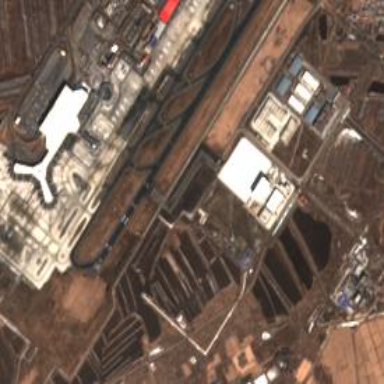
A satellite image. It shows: Runway at airport.